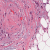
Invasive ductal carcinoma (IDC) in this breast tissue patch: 1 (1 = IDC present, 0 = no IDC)